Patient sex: F
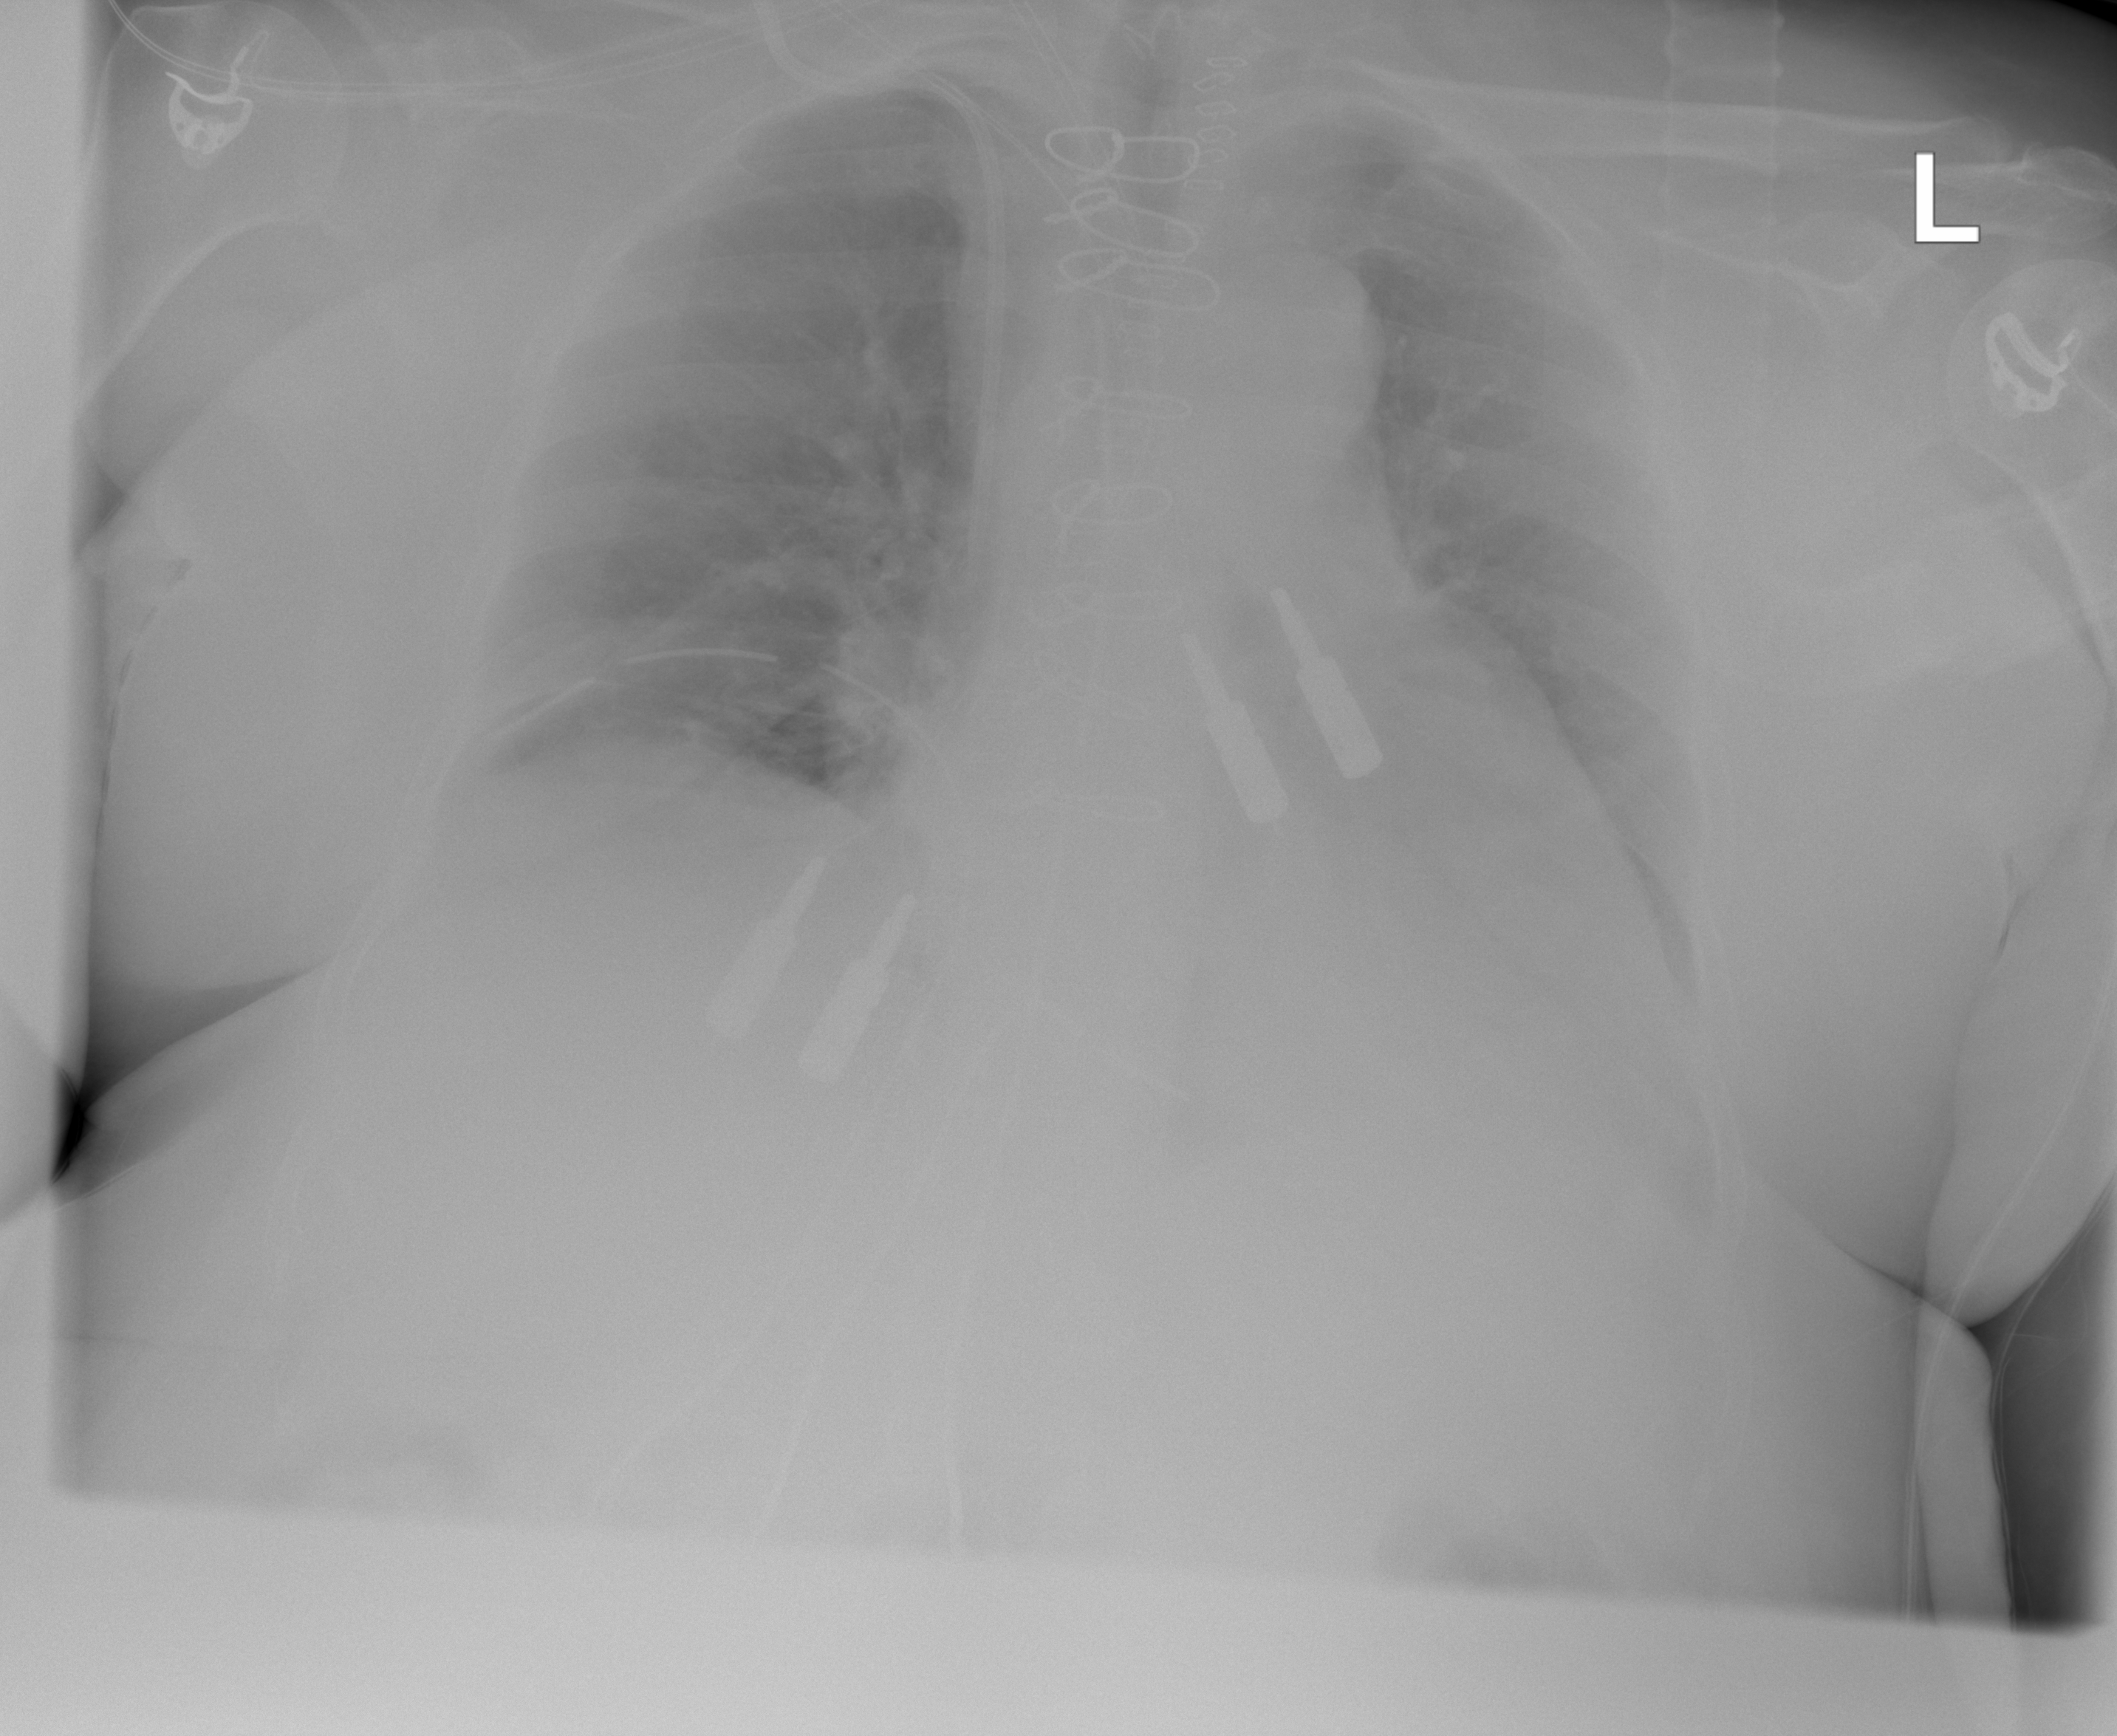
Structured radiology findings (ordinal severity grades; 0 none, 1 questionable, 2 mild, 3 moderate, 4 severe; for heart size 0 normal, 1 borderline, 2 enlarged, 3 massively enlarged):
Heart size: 3
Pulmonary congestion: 2
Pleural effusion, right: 0
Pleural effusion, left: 0
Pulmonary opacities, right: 0
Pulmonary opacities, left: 0
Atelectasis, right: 2
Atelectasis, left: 0